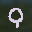
Label: 9